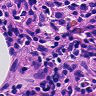
Metastatic tissue present: no